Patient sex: F
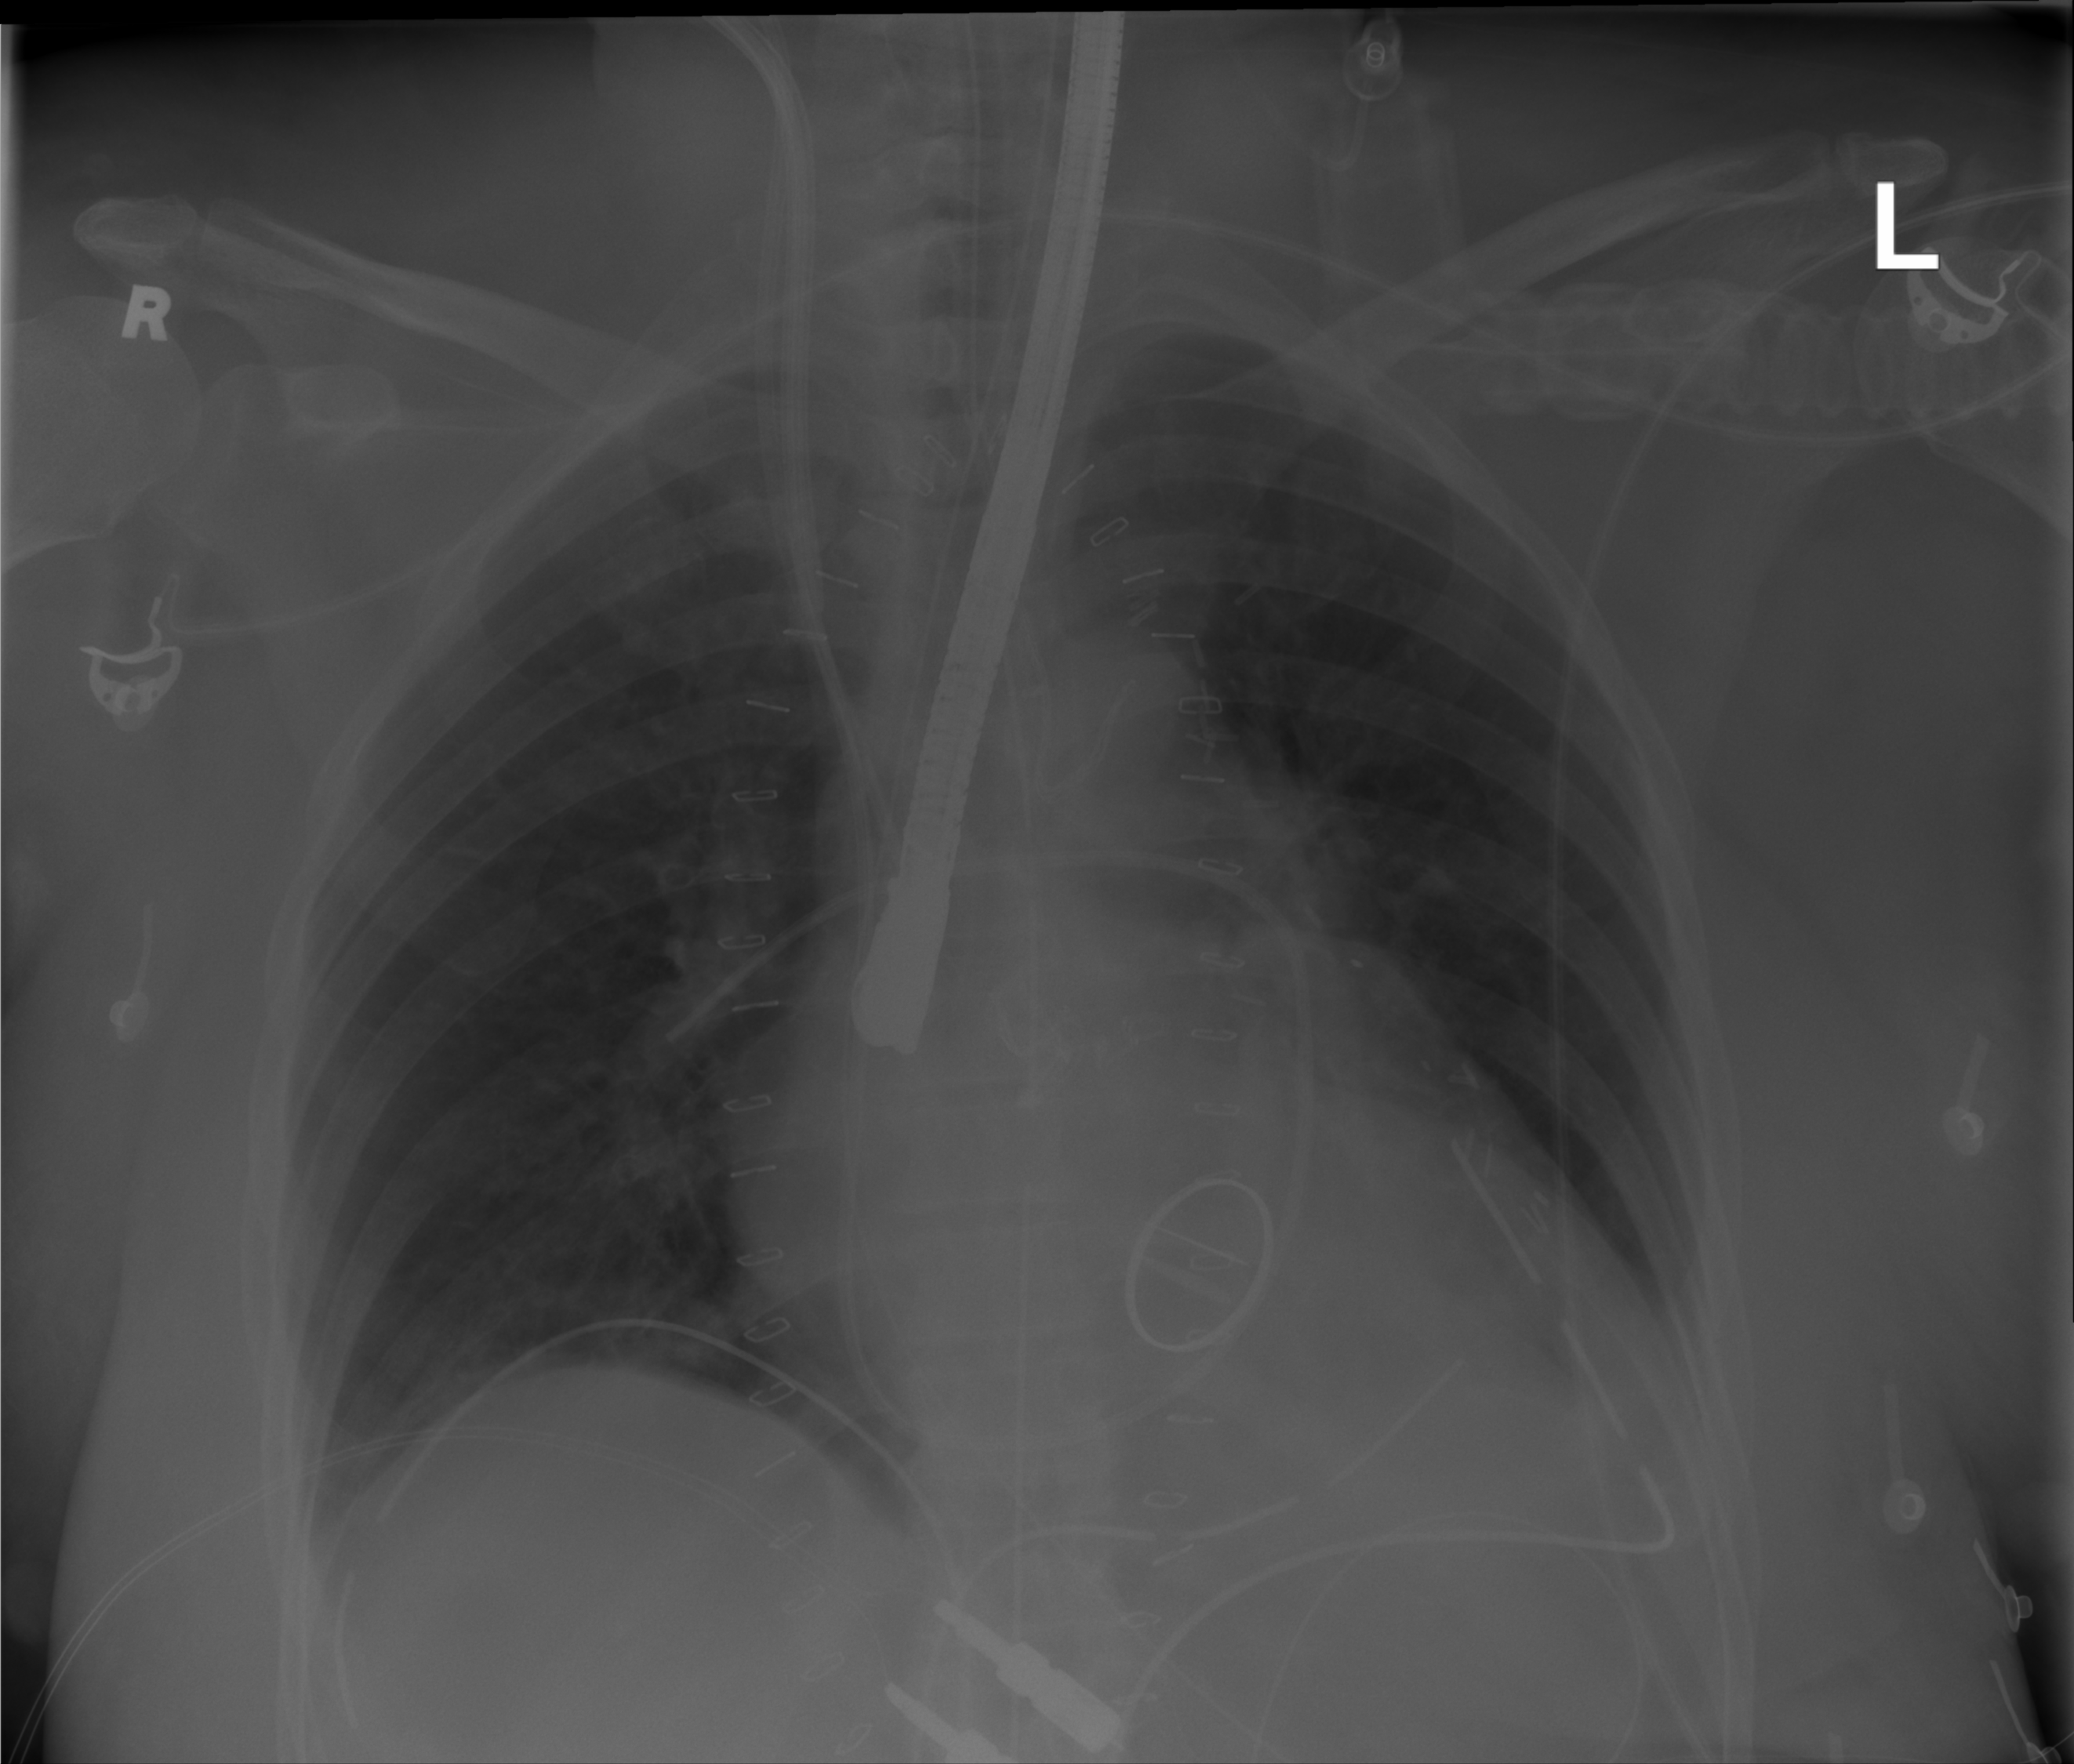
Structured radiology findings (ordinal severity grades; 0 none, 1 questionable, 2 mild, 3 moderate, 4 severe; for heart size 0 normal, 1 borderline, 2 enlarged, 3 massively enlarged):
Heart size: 0
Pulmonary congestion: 0
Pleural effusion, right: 0
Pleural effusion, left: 2
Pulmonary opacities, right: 0
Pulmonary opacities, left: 1
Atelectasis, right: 1
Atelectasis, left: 2